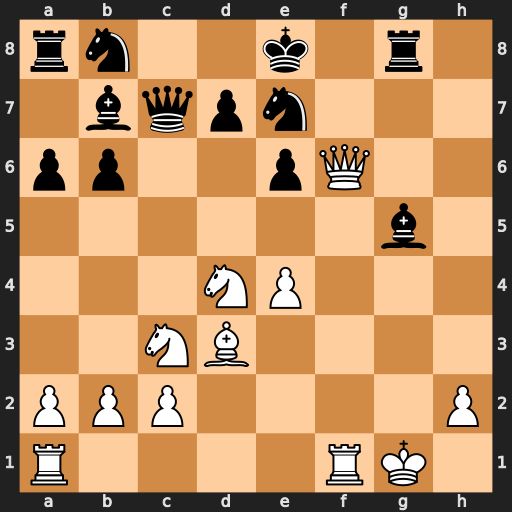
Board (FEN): rn2k1r1/1bqpn3/pp2pQ2/6b1/3NP3/2NB4/PPP4P/R4RK1
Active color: w
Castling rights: q
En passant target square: -
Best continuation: Qf7+ Kd8 Qf8+ Rxf8 Rxf8#